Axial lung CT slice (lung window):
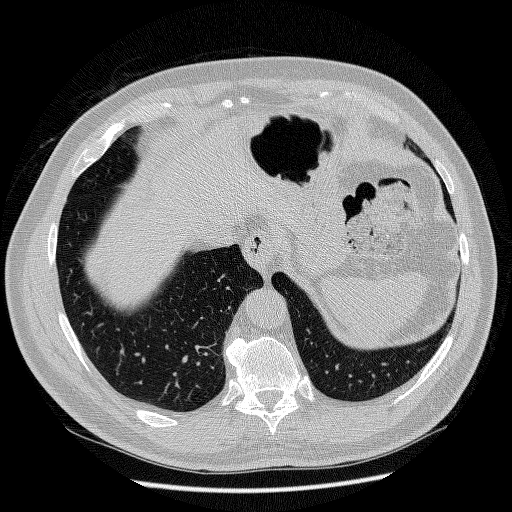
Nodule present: no